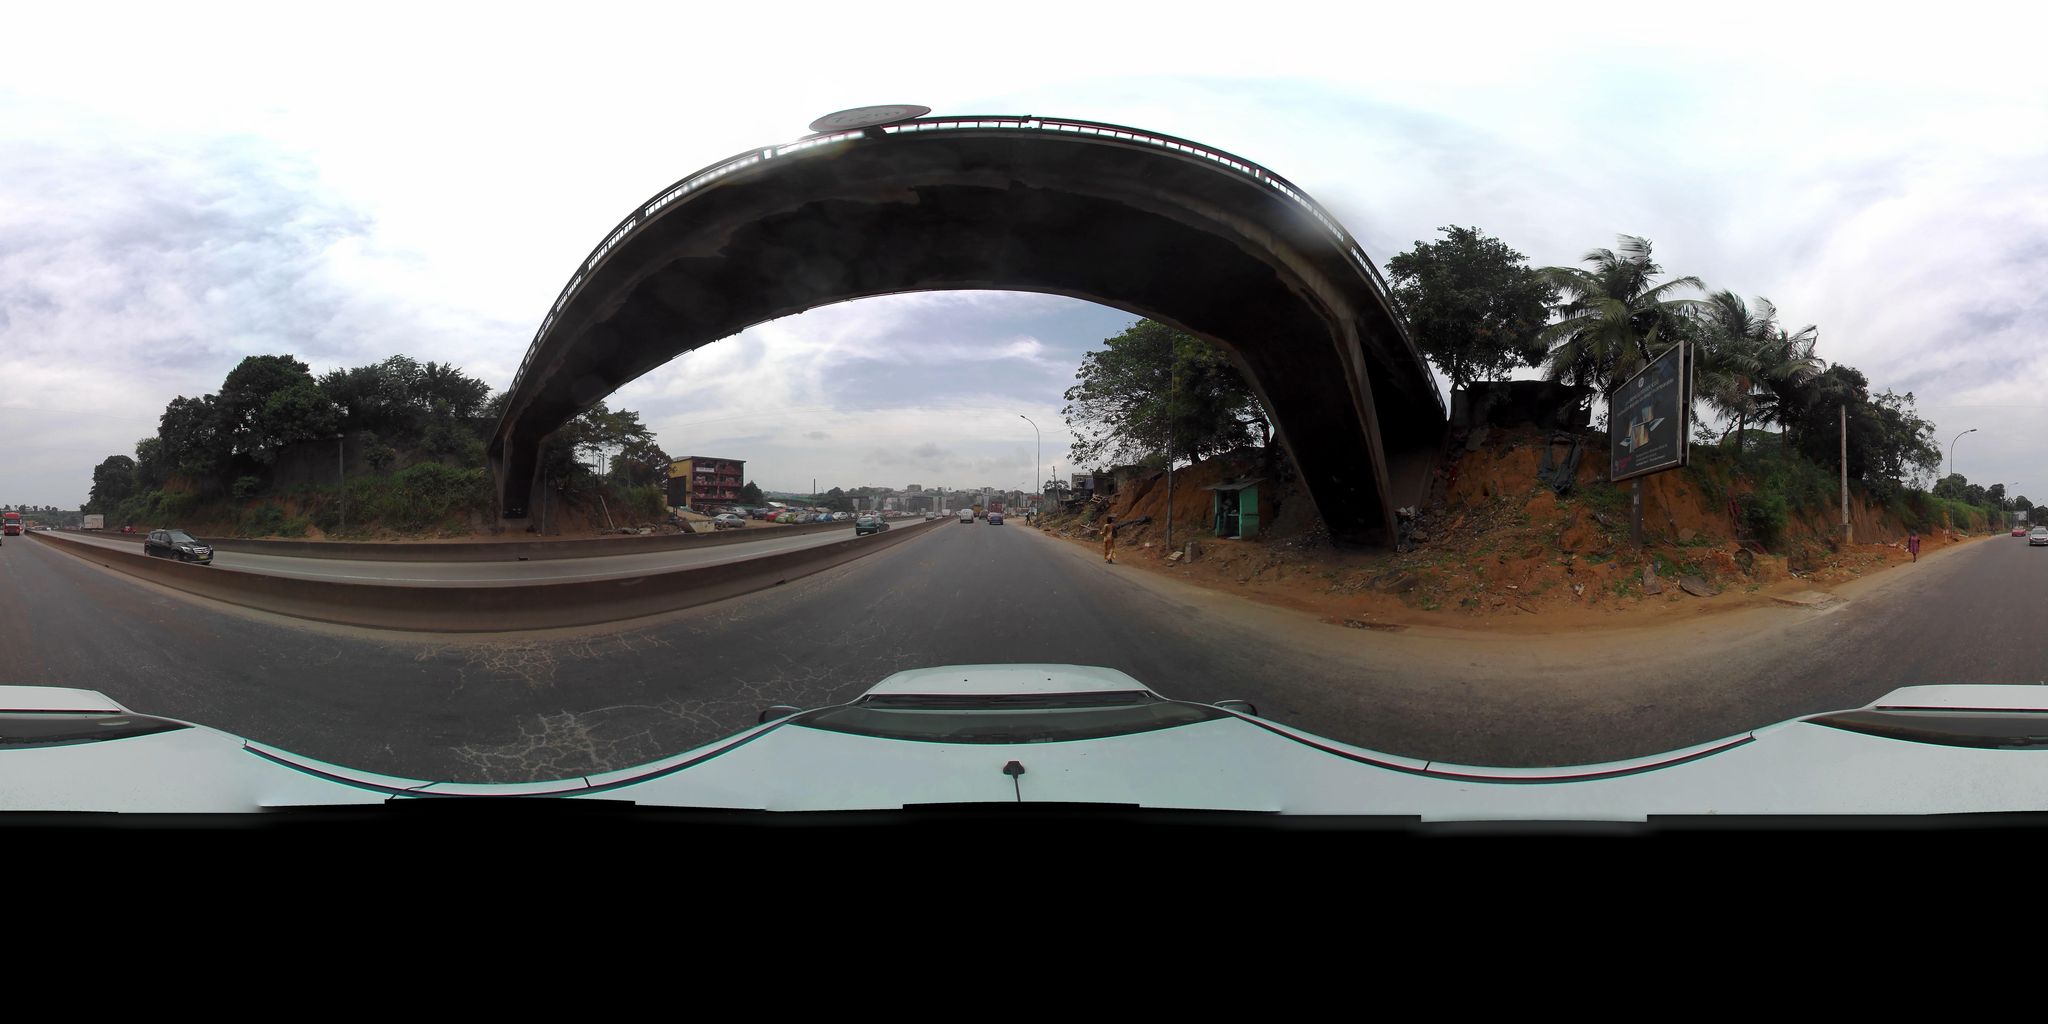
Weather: cloudy
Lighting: day
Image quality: slightly poor
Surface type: driving surface
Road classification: path, footway, steps
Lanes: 2.0
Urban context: urban centre
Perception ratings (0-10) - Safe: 2.57, Lively: 2.01, Beautiful: 6.73, Boring: 3.12, Depressing: 2.9, Wealthy: 2.1